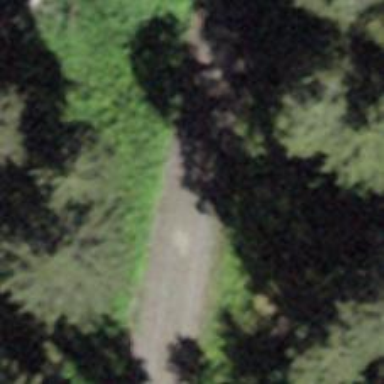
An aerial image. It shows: Unclassified road.